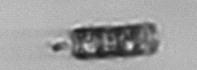
Label: Paralia_sulcata